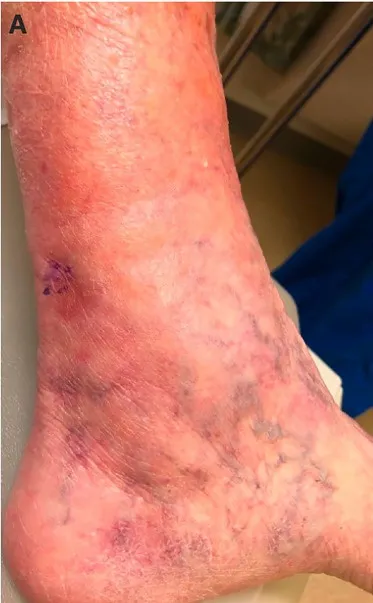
Medial Ankle.
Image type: medical_photograph (skin_photograph)